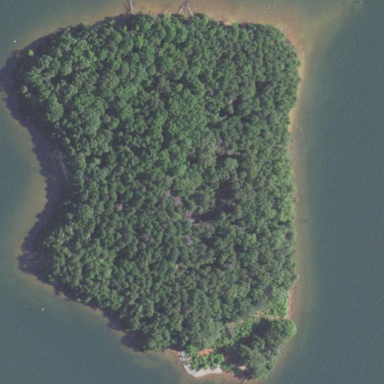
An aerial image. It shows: Islet.